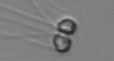
Label: Chaetoceros